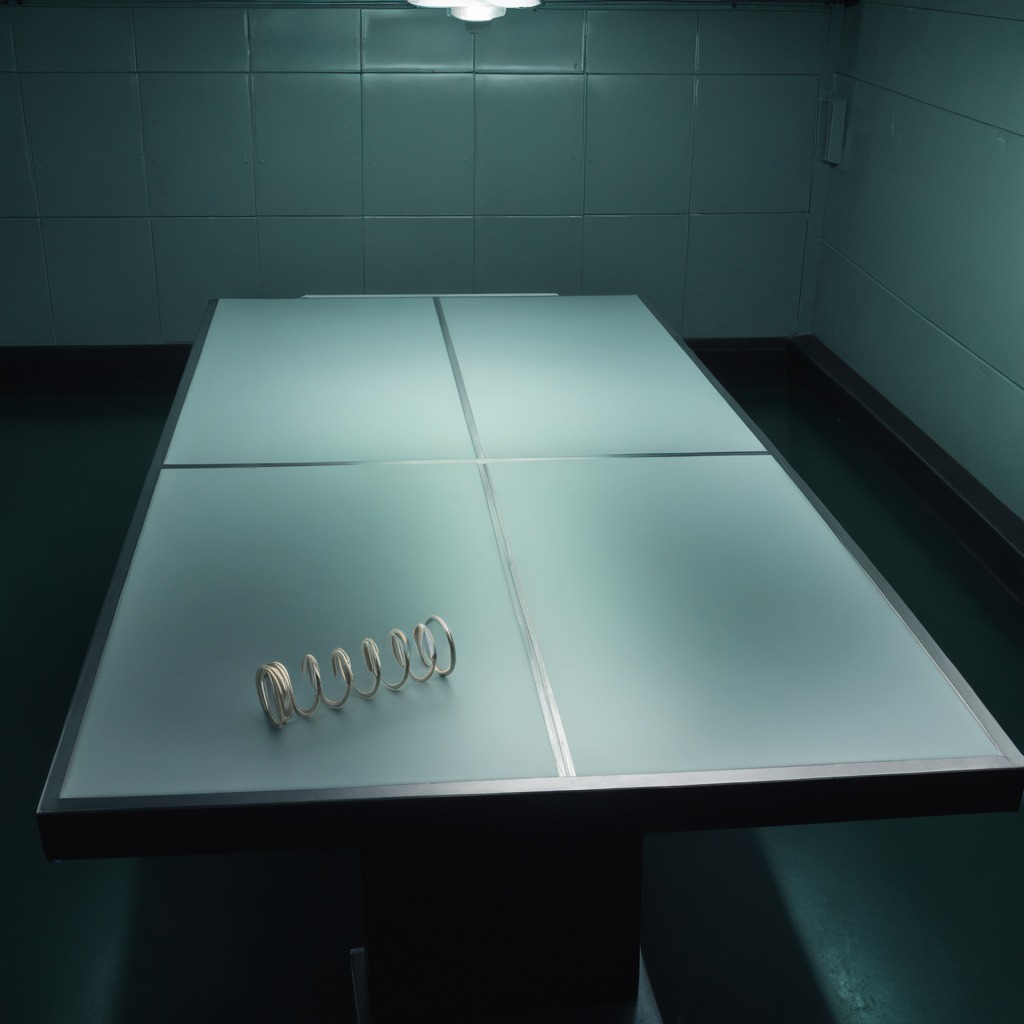
A coiled metal spring lies on the clean empty table in a railway signal maintenance room lit by harsh overhead fluorescents.